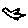
Label: bird